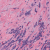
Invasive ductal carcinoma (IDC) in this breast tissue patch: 1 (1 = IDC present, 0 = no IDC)